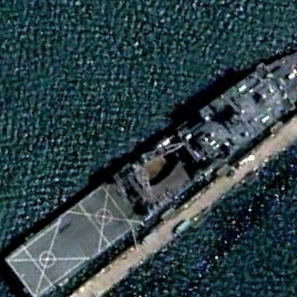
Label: combat